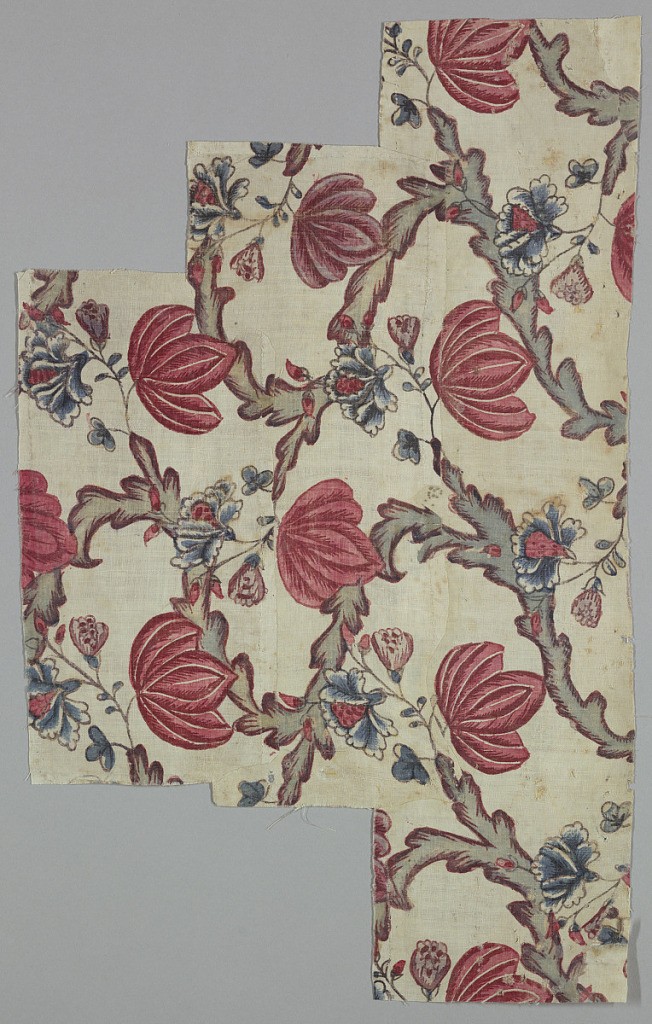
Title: Chintz fragment
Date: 18th century
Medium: cotton Technique: mordants for 2 reds, purple and black applied by pen and brush; madder dyed; blue applied by brush? chintz on plain weave
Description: Curving stems with umbrella-like blossoms. Three pieces glued together. (chintz)